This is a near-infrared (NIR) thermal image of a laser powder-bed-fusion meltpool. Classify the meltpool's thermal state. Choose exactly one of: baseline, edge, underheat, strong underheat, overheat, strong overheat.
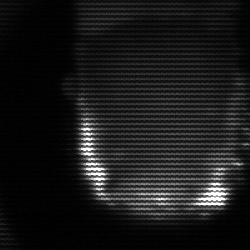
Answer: baseline